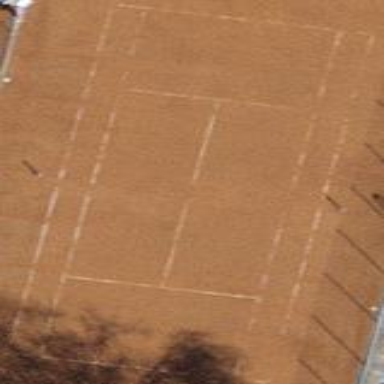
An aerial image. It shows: Clay tennis court on the leisure land pitch.